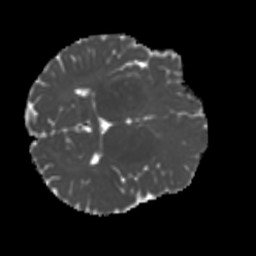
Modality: MD
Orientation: axial
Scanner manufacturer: siemens
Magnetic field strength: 3 T
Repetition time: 4 s
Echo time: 0.0594 s